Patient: sex M, age 75
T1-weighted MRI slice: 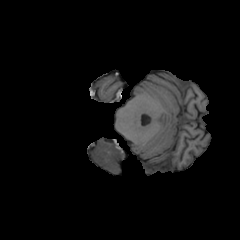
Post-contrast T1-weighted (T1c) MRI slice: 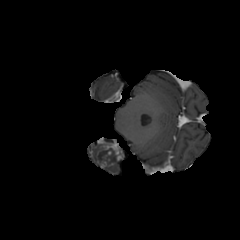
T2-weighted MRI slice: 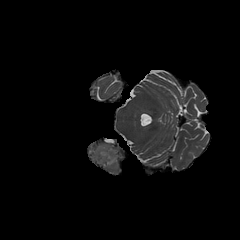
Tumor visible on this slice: yes
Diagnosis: Glioblastoma, IDH-wildtype
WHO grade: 4